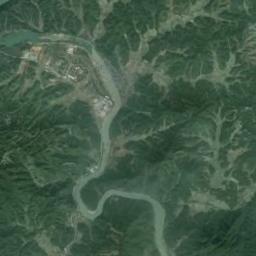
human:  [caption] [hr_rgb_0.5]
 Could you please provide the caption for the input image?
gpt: The green river with a winding bank goes through the mountainous area covered with vegetation and a residential area is in the mountainous area .

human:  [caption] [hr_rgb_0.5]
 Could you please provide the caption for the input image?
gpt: A winding, Light green river, With green mountains on both sides and large buildings .

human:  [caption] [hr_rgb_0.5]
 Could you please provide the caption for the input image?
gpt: There are many trees on either side of the river .

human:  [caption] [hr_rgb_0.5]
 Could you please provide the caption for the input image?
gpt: The river goes through mountains with green plants .

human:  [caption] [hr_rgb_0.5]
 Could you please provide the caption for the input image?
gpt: There are green forests near the river .